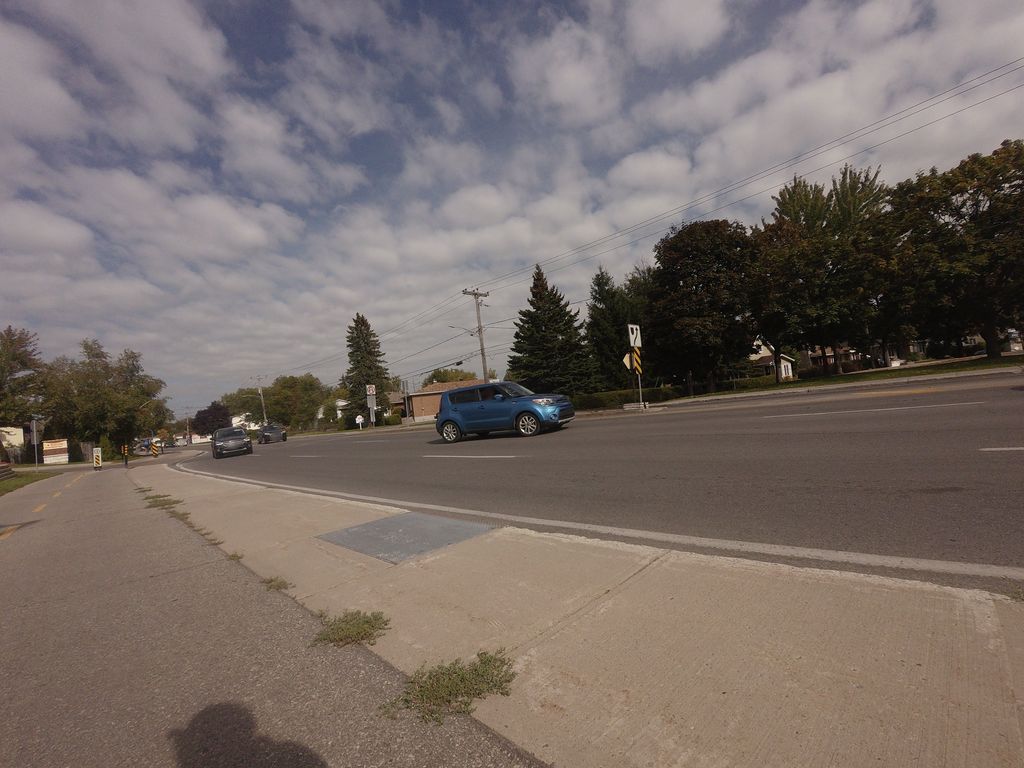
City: montreal